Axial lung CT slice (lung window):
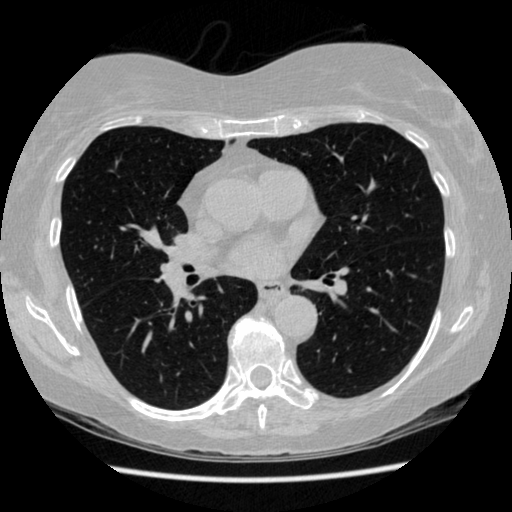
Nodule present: no